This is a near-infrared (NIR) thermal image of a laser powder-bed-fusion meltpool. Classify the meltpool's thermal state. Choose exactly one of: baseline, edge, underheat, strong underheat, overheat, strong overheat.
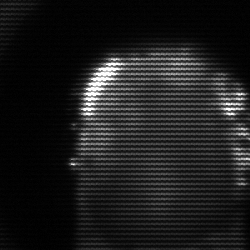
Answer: baseline